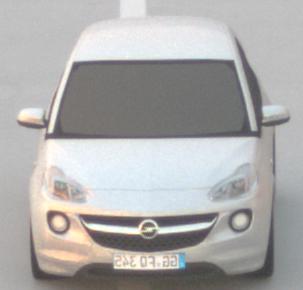
Make: Opel
Model: ADAM 1.2
Detailed model: ADAM
Model produced from: 2013/01
Model produced until: 2014/11
Doors: 3
Color: white
Road condition: dry road
Daytime: sunrise or sunset
Contrast: medium contrast